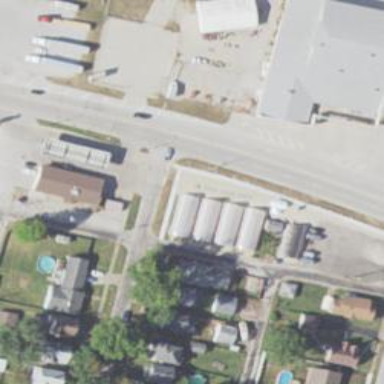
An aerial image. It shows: Alley classified as service road.